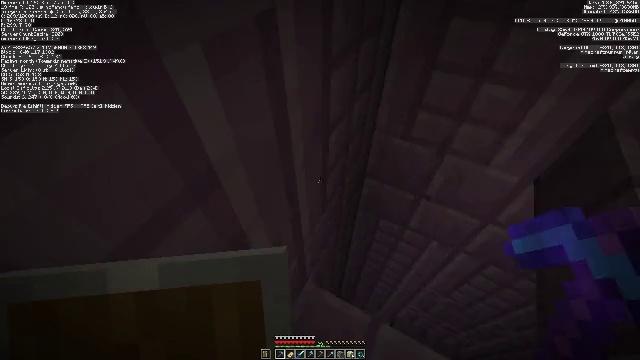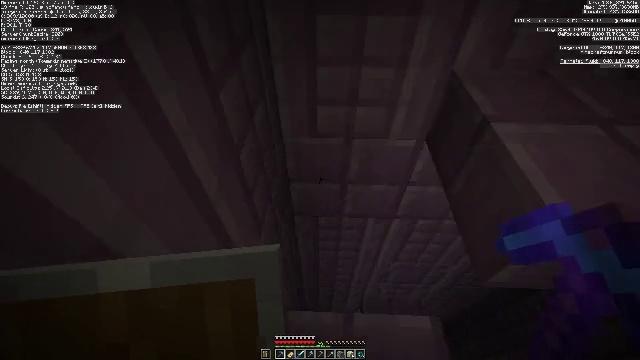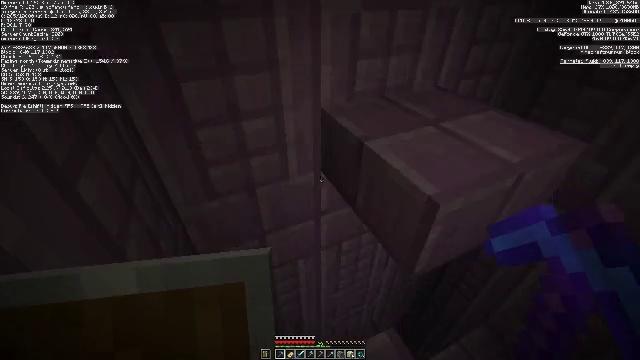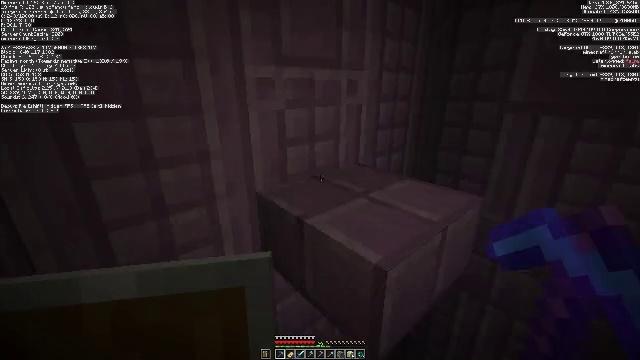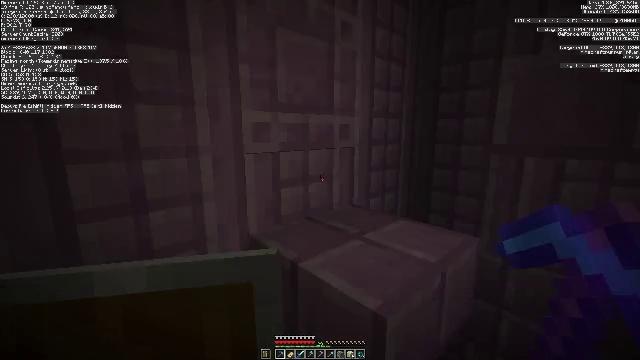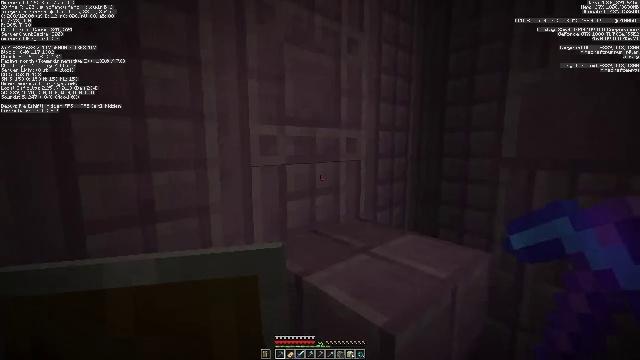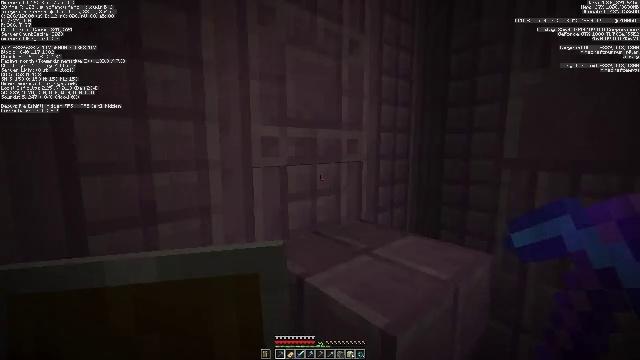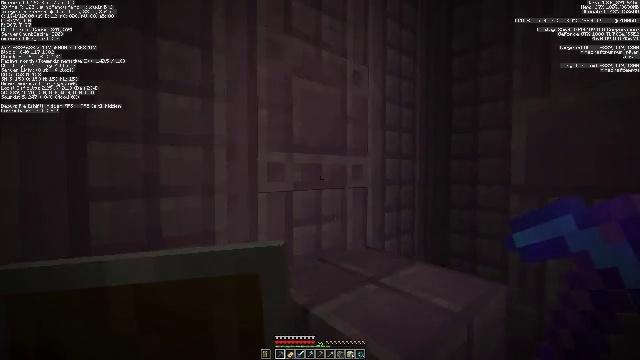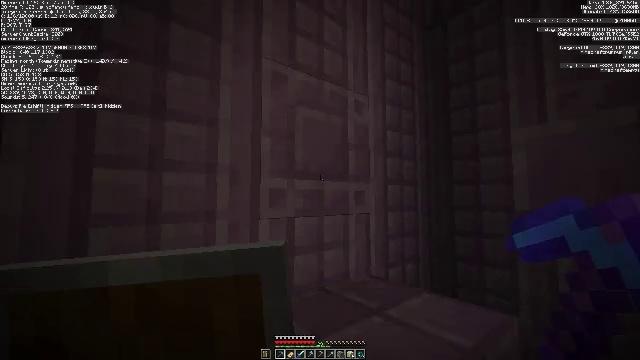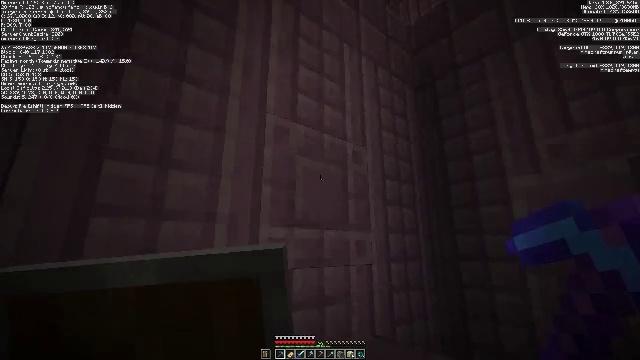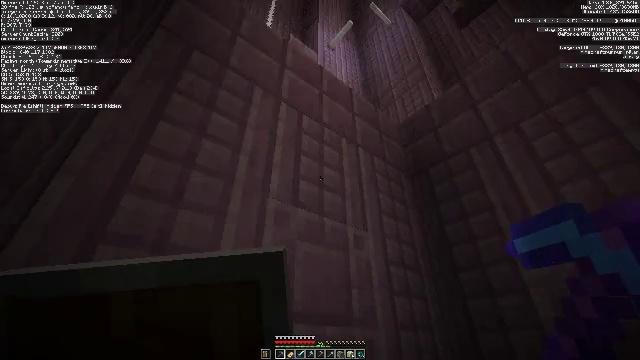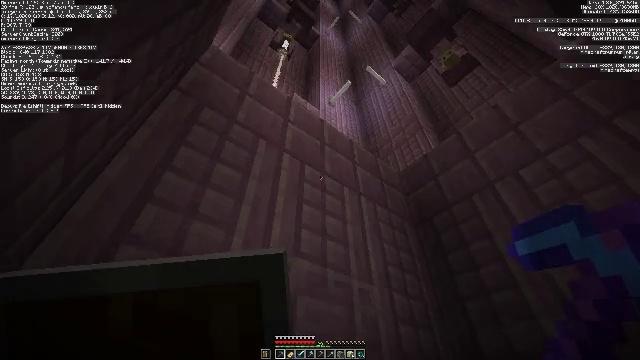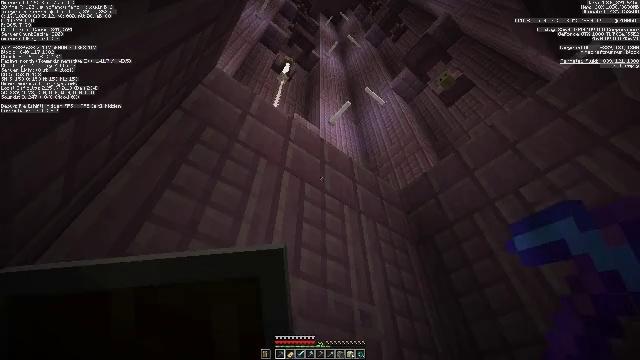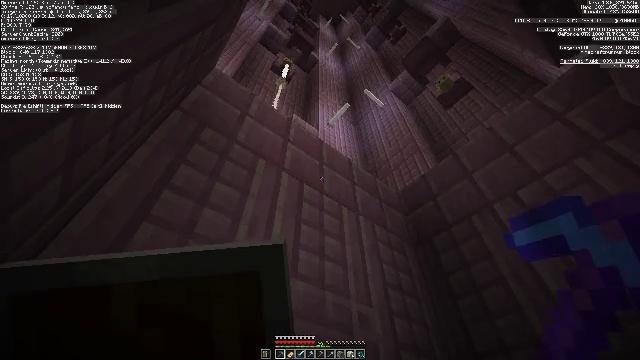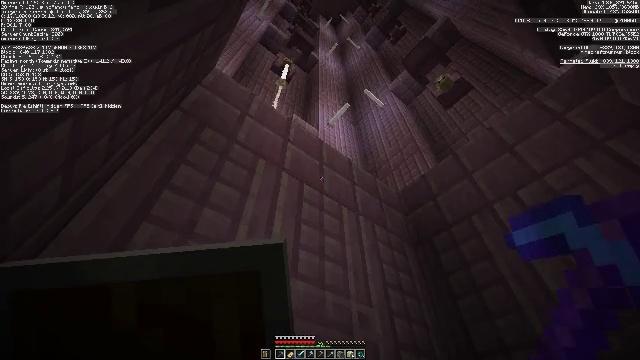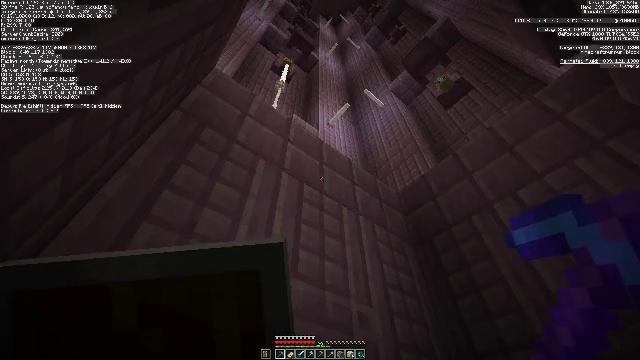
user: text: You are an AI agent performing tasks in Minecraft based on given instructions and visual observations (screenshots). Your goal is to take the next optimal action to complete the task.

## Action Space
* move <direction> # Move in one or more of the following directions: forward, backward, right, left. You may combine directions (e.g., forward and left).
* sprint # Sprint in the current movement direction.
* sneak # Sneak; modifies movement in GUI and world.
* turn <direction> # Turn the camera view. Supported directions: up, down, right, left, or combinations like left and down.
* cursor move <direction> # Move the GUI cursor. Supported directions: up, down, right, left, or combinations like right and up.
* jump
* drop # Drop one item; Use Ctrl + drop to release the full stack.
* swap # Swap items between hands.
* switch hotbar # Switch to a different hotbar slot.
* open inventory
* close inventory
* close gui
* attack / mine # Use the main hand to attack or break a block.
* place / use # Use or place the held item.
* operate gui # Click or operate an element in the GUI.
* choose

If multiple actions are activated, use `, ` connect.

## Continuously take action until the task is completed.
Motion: motion action
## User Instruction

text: Attack the purpur block to obtain it.
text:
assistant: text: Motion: turn right and up
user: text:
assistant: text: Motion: turn right and up
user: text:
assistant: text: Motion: turn right and up
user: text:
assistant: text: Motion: turn right and up
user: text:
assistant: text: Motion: turn left and up
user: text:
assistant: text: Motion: no_op
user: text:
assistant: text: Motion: turn left and up
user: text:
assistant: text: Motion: turn up
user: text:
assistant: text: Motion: turn up
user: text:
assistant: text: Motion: turn up
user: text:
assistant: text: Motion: turn up
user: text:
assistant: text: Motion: turn up
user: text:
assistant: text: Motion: no_op
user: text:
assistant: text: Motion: no_op
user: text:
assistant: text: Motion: no_op
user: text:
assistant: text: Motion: no_op
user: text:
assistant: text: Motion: no_op
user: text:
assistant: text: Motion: turn right and up
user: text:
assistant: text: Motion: turn right and up
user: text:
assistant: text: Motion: turn right and up
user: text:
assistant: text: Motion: no_op
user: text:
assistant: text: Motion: no_op
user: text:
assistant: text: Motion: no_op
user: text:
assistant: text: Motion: no_op
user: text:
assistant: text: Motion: no_op
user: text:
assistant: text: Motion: no_op
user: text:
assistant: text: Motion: no_op
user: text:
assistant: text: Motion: no_op
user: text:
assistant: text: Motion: no_op
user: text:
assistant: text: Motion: turn down